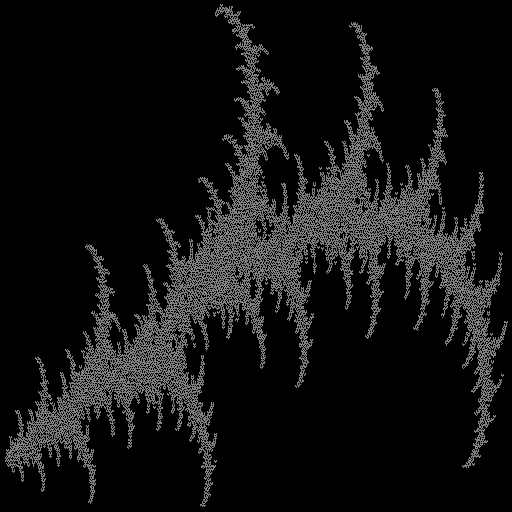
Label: branch